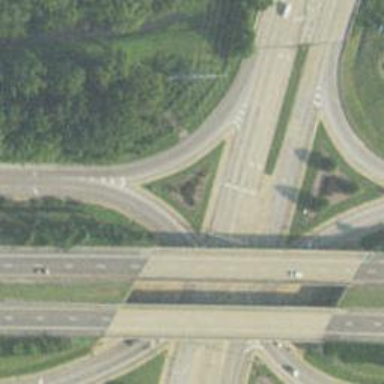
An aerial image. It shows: Primary link highway with asphalt surface.